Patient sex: M
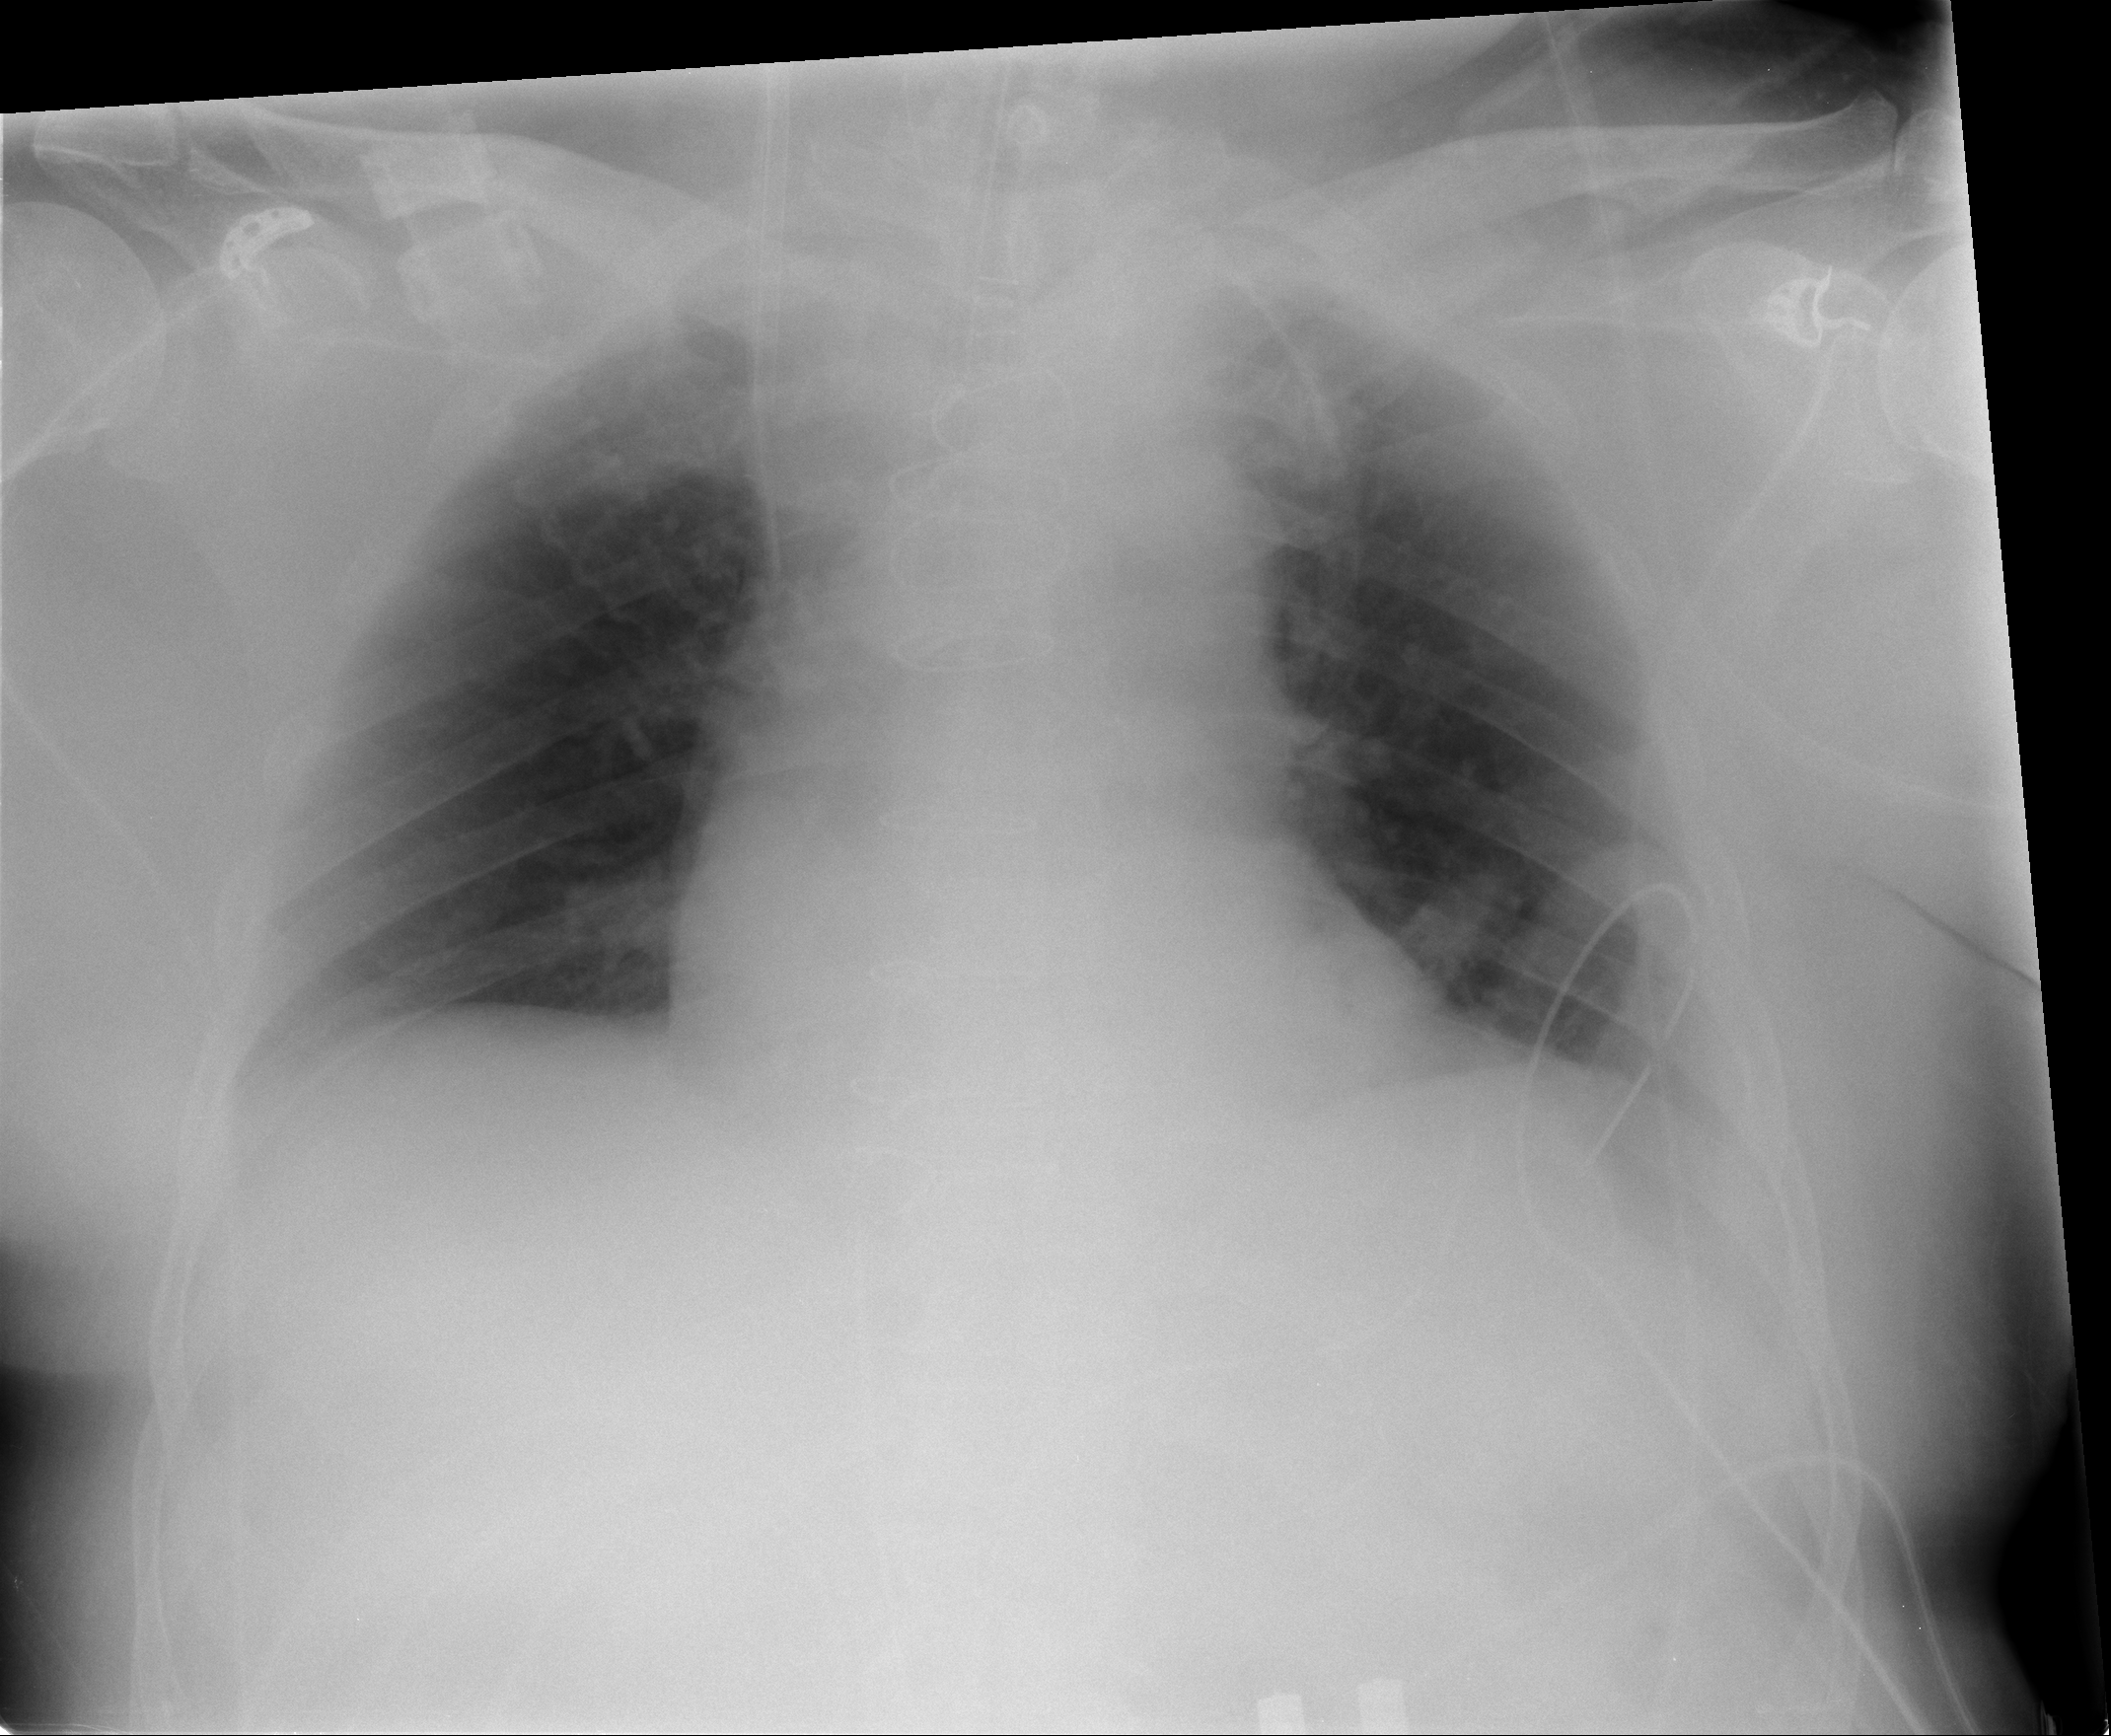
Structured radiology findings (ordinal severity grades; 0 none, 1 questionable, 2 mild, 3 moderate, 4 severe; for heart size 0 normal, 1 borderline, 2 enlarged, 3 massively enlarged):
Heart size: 0
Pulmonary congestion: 0
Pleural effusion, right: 0
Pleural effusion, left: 0
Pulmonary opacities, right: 0
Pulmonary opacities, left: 0
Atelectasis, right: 0
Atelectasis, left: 1